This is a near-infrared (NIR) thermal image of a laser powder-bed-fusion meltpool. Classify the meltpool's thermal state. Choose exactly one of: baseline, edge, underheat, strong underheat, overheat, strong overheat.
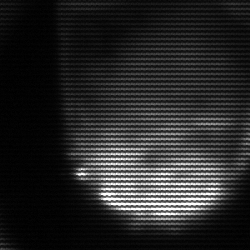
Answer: edge